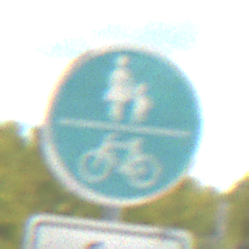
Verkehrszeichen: GemeinsamerGehUndRadweg
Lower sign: EinspurigeFahrzeugeFrei2
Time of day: Midday
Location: Outdoor (Suburban)
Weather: PartlyCloudy
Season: Summer
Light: Natural